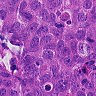
Metastatic tissue present: yes